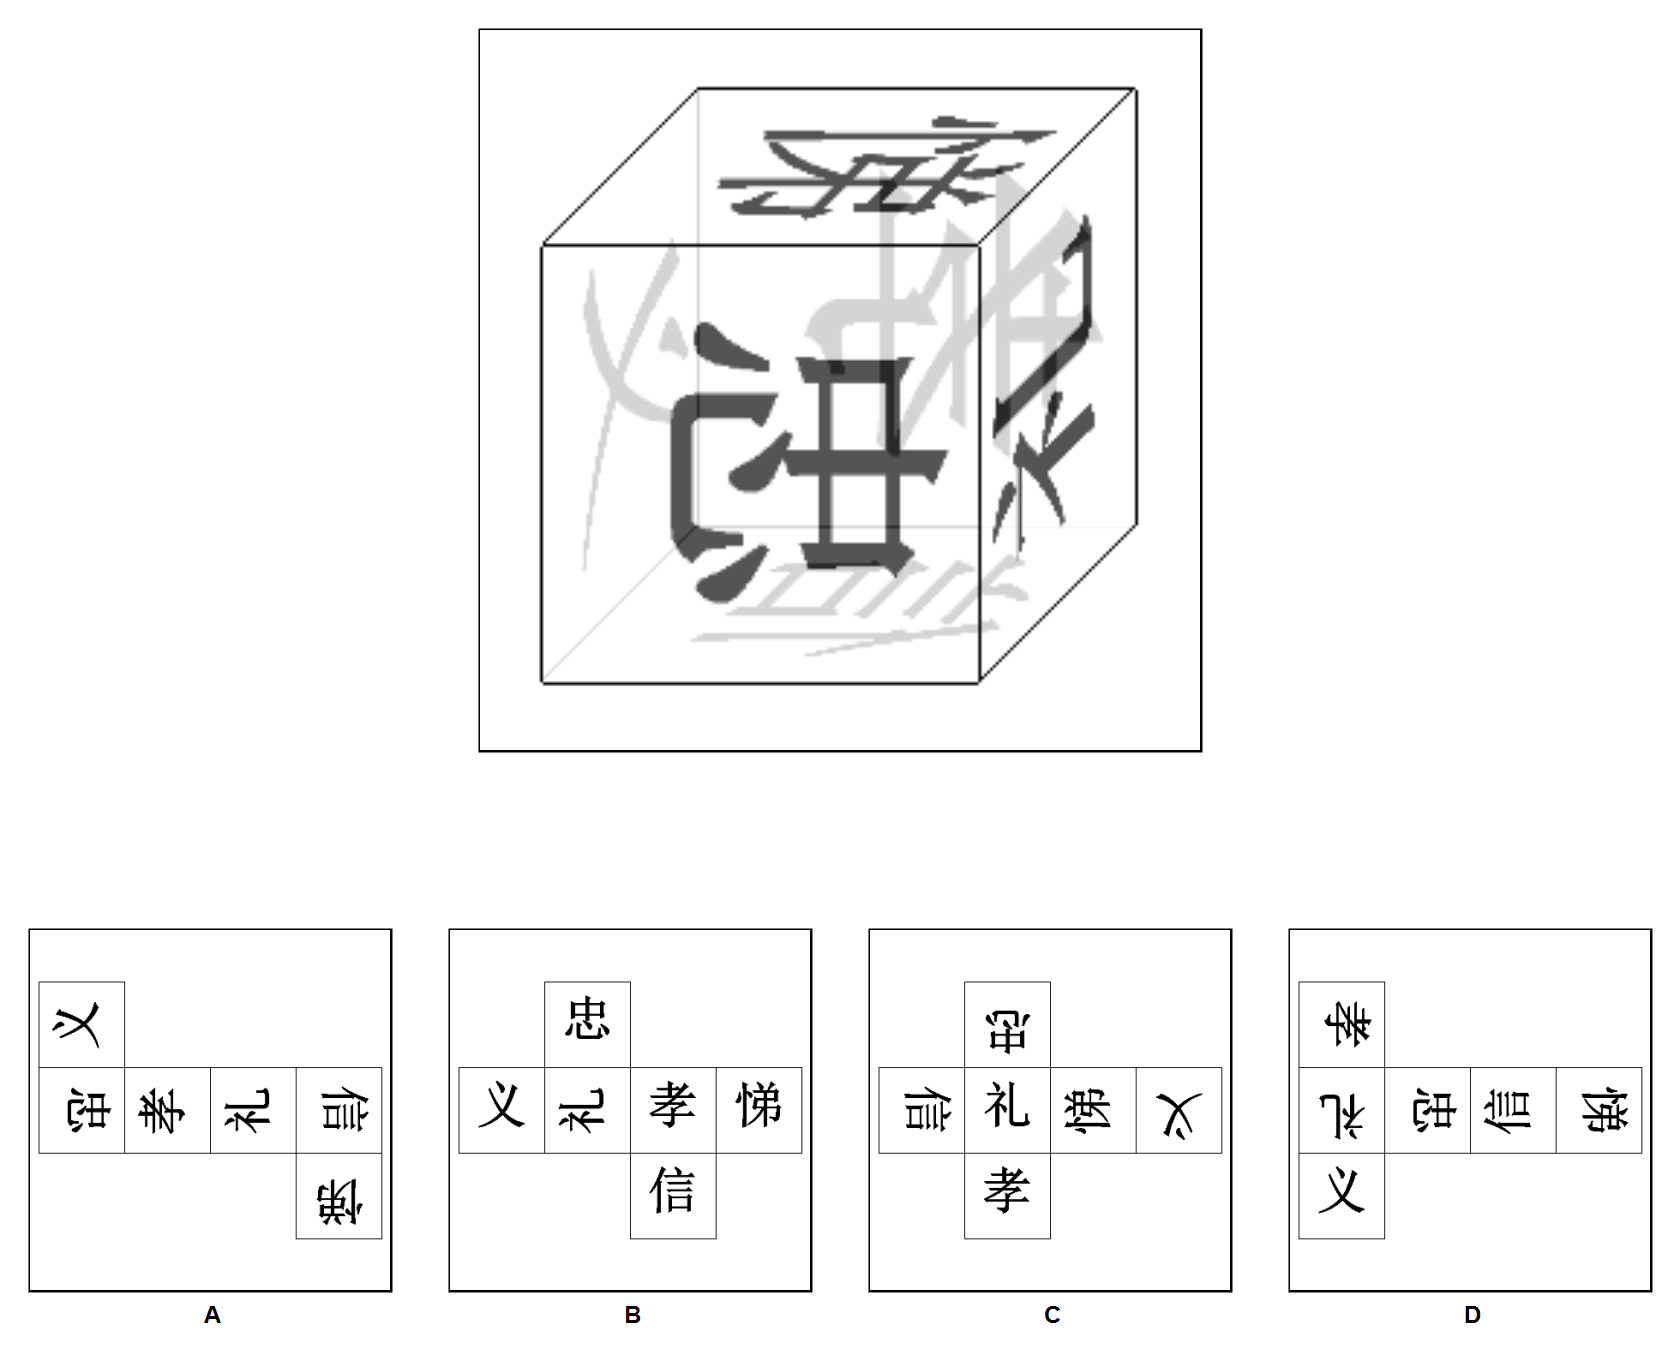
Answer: C